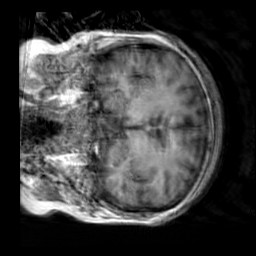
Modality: T1w
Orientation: coronal
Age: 24
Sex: female
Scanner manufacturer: siemens
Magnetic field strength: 3 T
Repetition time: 2.3 s
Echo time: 0.00303 s